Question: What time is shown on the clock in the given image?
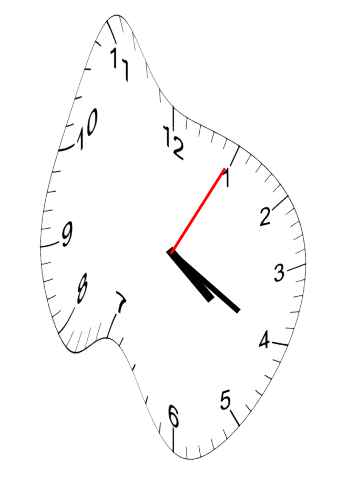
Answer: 04:20:05